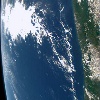
Label: water